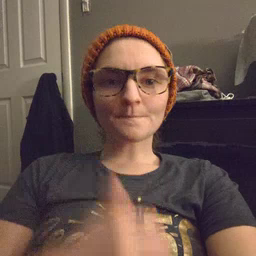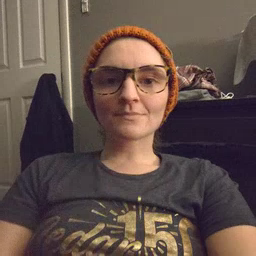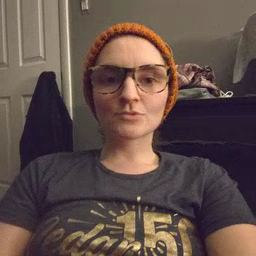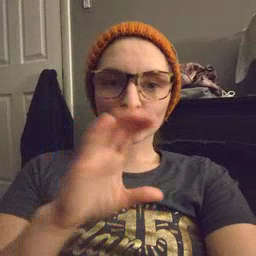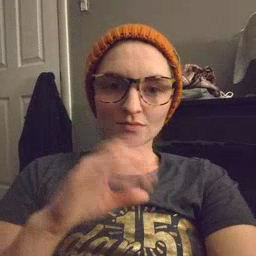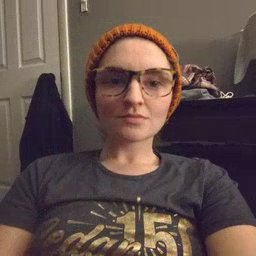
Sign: chocolate